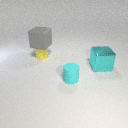
large cyan metal cube to the right of small cyan rubber cylinder